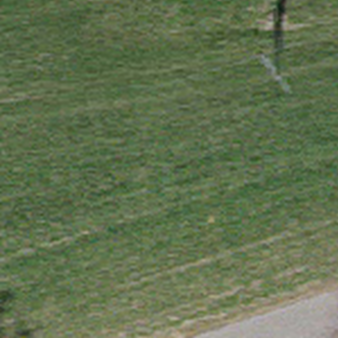
Label: other